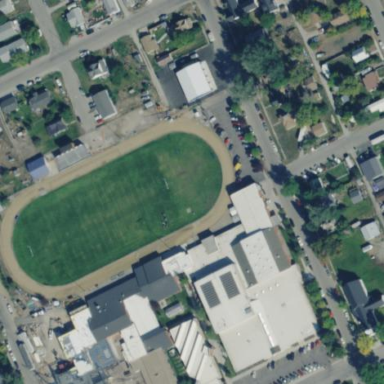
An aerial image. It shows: School building.